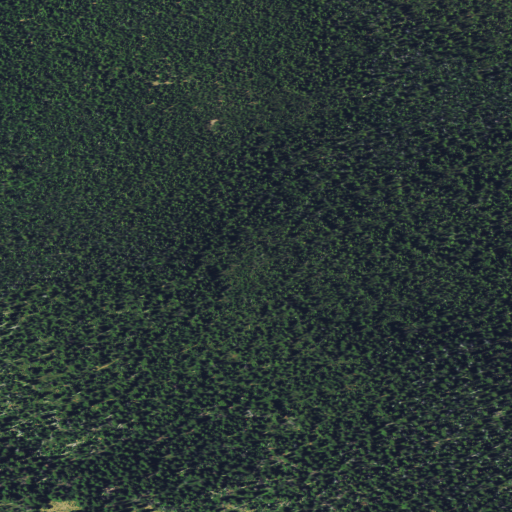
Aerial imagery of mountain in Montana named Black Mountain containing only evergreen forest